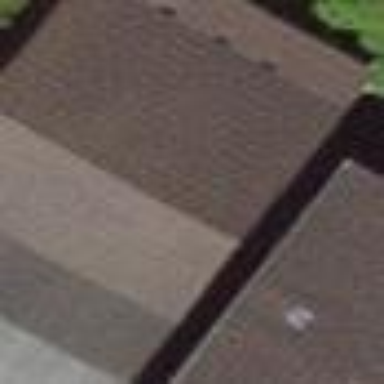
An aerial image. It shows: Garage.